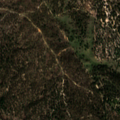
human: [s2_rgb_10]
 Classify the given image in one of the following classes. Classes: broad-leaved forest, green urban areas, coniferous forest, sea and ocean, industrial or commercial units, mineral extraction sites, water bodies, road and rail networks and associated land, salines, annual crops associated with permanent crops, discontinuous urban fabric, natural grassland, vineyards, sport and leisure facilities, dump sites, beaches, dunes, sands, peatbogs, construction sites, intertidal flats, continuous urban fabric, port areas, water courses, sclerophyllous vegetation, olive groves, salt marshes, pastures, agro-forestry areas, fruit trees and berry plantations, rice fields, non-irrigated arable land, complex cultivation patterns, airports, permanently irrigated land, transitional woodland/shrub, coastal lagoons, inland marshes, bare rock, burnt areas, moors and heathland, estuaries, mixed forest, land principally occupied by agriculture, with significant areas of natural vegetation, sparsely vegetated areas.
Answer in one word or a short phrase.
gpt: broad-leaved forest, mixed forest